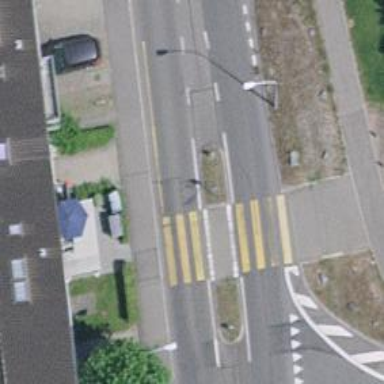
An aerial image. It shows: Uncontrolled zebra crossing with pedestrian island.